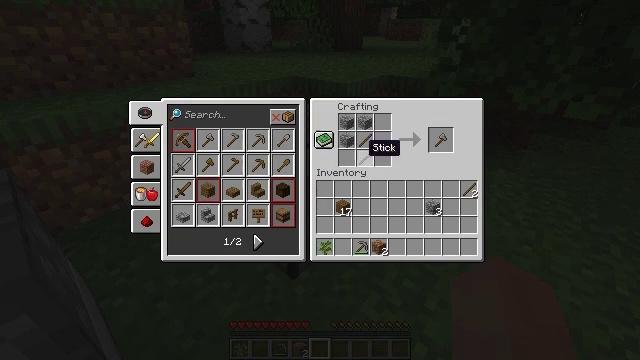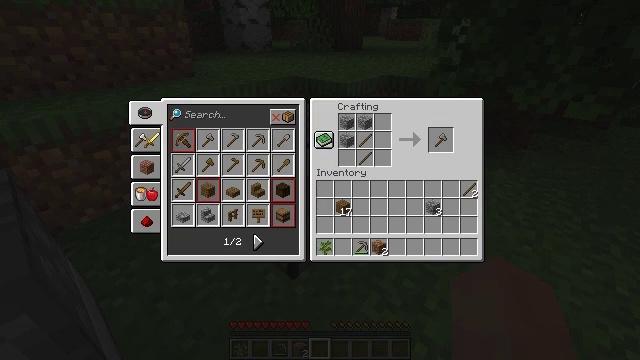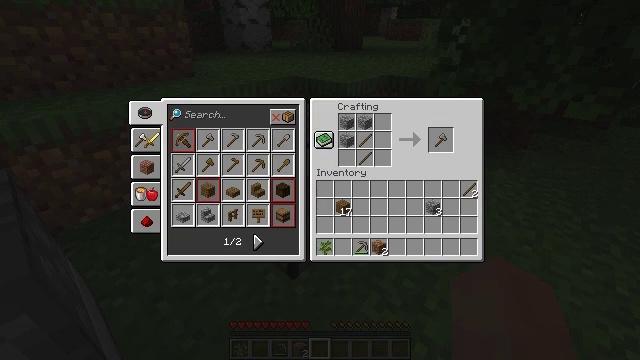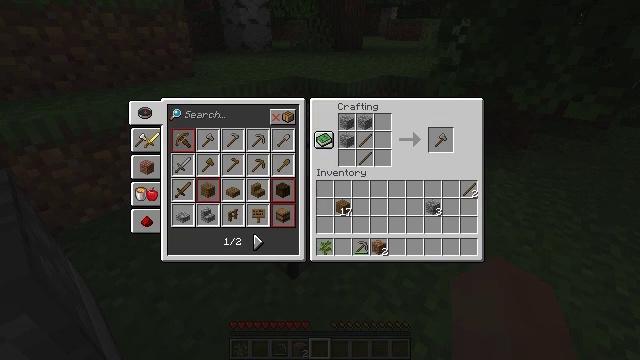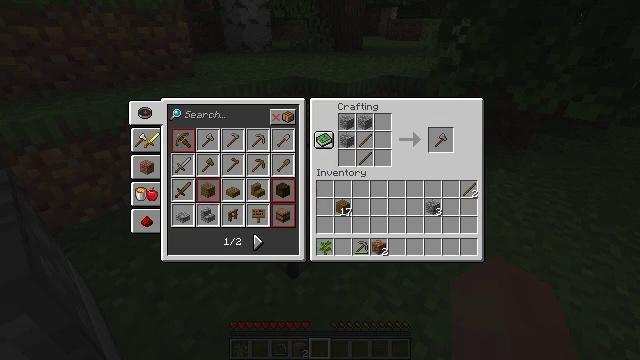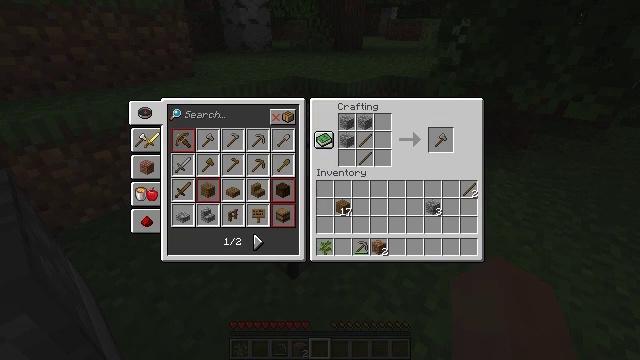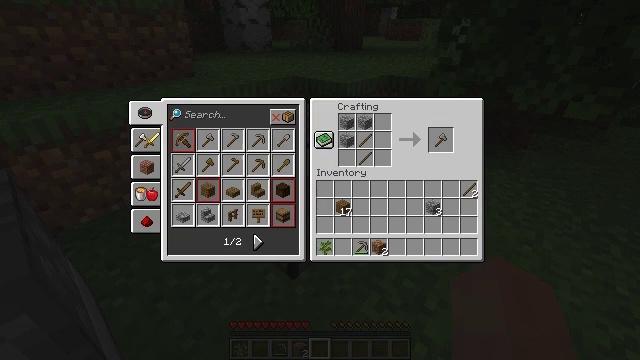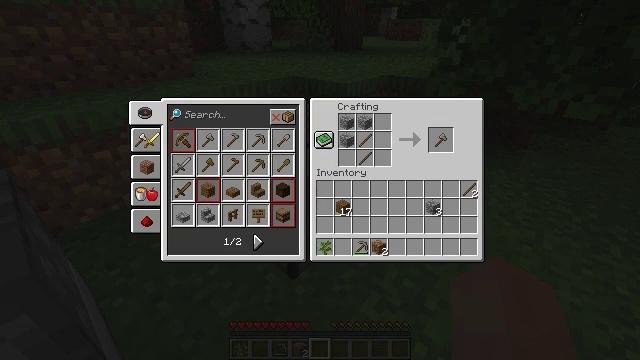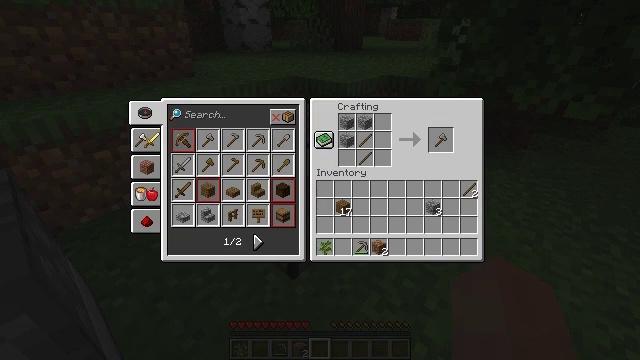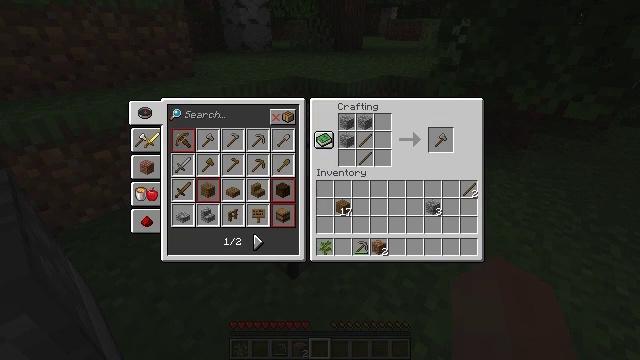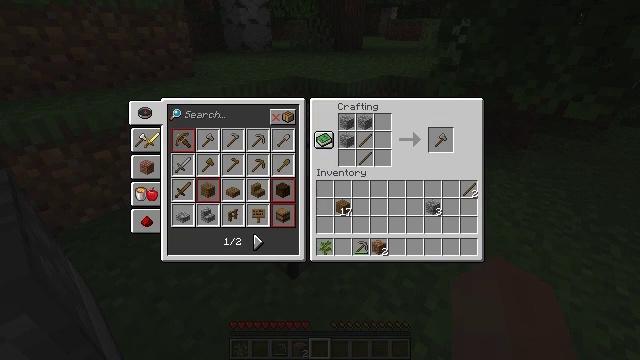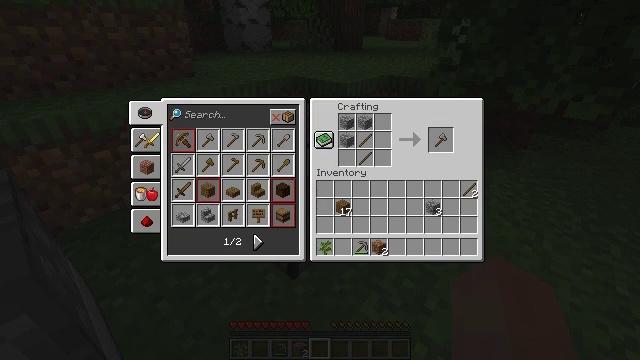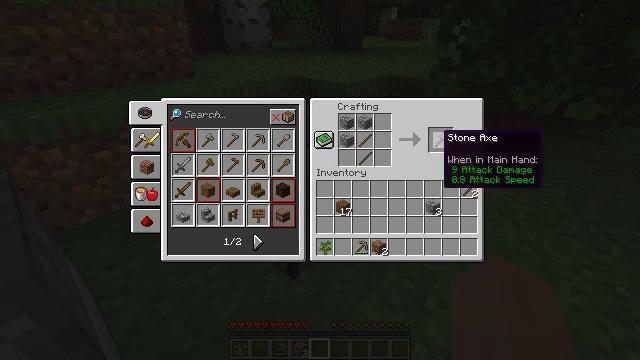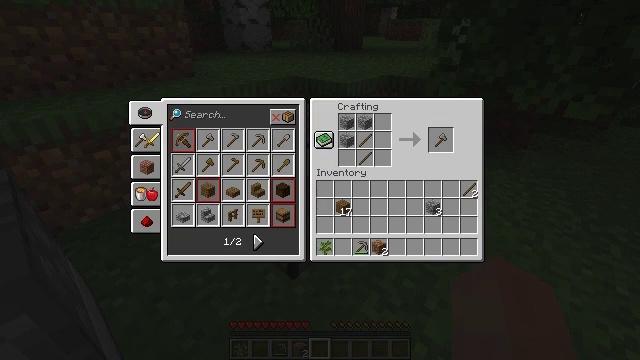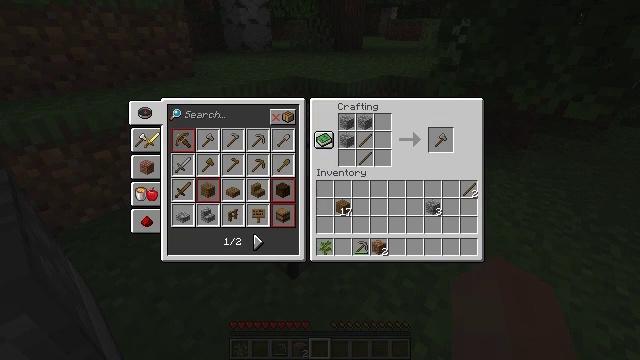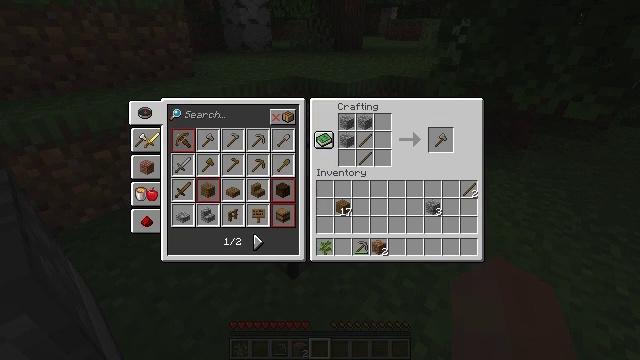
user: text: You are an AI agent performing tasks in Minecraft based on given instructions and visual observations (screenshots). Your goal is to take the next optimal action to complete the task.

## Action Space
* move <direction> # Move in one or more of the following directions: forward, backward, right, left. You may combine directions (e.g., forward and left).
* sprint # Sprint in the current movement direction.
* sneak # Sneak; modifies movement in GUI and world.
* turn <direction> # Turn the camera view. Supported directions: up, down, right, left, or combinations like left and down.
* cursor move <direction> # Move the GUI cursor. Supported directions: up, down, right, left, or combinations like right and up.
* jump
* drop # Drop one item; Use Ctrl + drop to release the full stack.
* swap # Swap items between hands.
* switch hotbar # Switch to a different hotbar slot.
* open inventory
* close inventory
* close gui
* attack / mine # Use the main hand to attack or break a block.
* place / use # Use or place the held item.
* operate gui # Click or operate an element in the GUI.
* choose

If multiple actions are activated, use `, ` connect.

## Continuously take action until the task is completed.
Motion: motion action
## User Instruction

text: Break the tree to get oak logs.
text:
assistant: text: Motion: turn right
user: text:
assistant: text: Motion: turn right
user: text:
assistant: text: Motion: no_op
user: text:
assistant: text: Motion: no_op
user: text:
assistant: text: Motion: no_op
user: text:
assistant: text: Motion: no_op
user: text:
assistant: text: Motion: no_op
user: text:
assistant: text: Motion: no_op
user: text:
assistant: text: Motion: no_op
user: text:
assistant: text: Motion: no_op
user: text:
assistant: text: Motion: no_op
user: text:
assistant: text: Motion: no_op
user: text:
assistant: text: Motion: no_op
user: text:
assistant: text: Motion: no_op
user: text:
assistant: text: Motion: no_op
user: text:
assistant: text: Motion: no_op
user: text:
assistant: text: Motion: no_op
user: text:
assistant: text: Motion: no_op
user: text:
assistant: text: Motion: no_op
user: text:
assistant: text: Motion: no_op
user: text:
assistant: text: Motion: attack / mine
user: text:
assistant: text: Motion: attack / mine
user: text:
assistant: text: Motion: no_op
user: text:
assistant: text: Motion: turn left and down
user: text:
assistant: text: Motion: turn left and down
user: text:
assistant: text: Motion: no_op
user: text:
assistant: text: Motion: no_op
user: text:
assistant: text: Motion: no_op
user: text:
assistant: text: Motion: no_op
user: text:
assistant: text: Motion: no_op